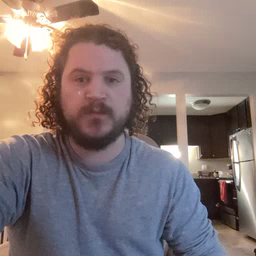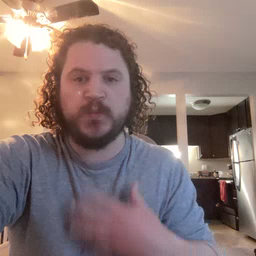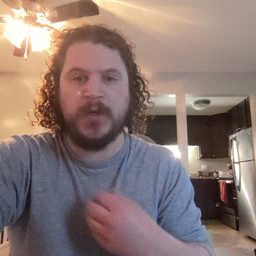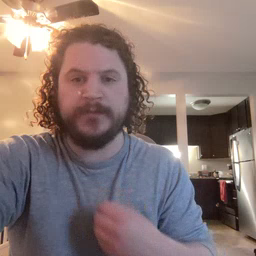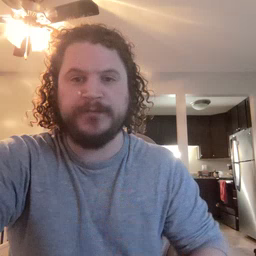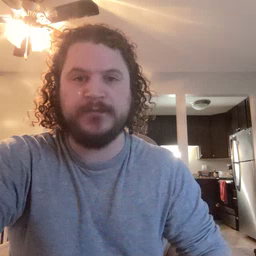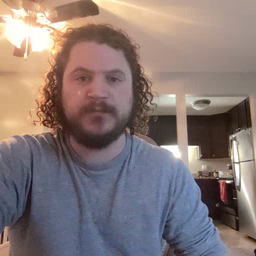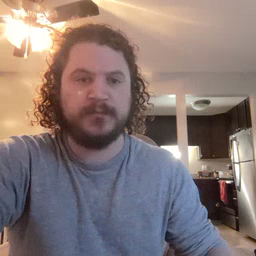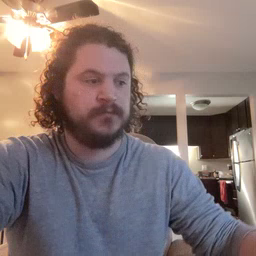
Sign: white